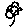
Label: flower